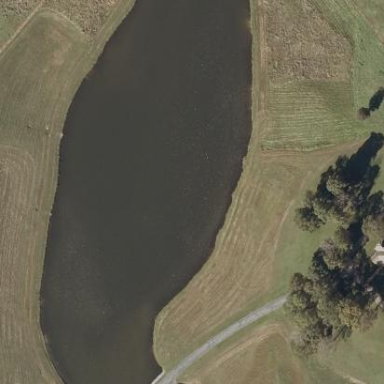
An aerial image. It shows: Peaceful pond surrounded by nature.